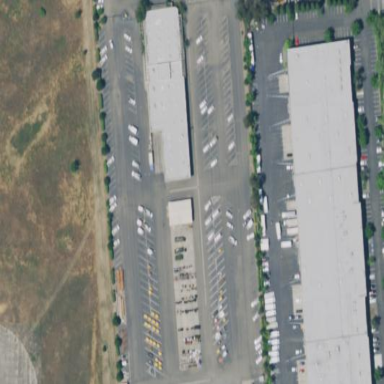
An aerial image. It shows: Parking area with asphalt surface.